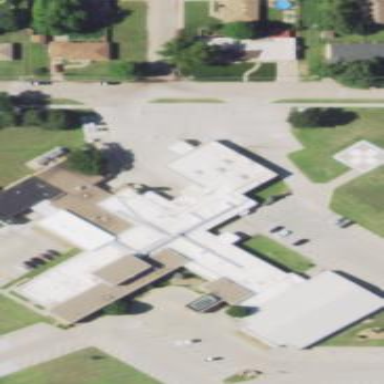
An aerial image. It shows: Hospital building.